Question: <URL>
So I have a set of divs that include a title and a list of links. I would like the title to be vertically aligned with a background image bullet. It looks fine with 1 line of text but a title that wraps because of length will get pushed down and look funny.
If there are 2 lines of text I would like the text and the background image to be vertically aligned within the header box so they are in line with the other set of headings.

'''
<div class="calloutCollection tiled">
<div class="linksCallout Main">
<div class="title"> <a href="#">
Heading List 1</a>
</div>
<div class="links"> <a href="#">Child Bullet Link 1</a>
</div>
</div>
<div class="linksCallout Main">
<div class="title"> <a href="#">
Heading-List Wrapped Because of Word Count</a>
</div>
<div class="links"> <a href="#">Child Bullet Link 1</a>
<a href="#">Child Bullet Link 2</a>
</div>
</div>
<div class="linksCallout Main">
<div class="title"> <a href="#">
Heading List 3</a>
</div>
<div class="links"> <a href="#">Child Bullet Link 1</a>
</div>
</div>
<div class="linksCallout Main">
<div class="title"> <a href="#">
Heading List 4</a>
</div>
<div class="links"> <a href="#">Child Bullet Link 1</a>
<a href="#">Child Bullet Link 2</a>
</div>
</div>
</div>
'''
Any help with this would be appreciated.
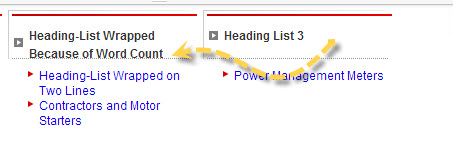
Answer: Just remove the 'padding-top' property from CSS for '.title' and add 'line-height: 48px;' which is equal to the 'height' so that it is vertically center aligned.
And for '.title a', add this CSS :
'''
display: inline-block;
vertical-align: middle;
'''
'''
.calloutCollection.tiled .callout .title a, .calloutCollection.tiled .linksCallout .title a {
background: url(https://dl.dropboxusercontent.com/u/227117/images/bg_footer02.gif) no-repeat 6px 45%;
padding-left: 21px;
display: inline-block; /* So that content */
vertical-align: middle; /* floats in middle */
background-position: 6px 40%;
font-weight: bold;
color: #333 !important;
line-height: 1.5;
text-decoration: none!important;
}
.calloutCollection.tiled .callout .title, .calloutCollection.tiled .linksCallout .title {
vertical-align: middle;
height: 48px;
line-height: 48px; /* To center align text vertically */
background: url(https://dl.dropboxusercontent.com/u/227117/images/bg_sec_top_product_01.gif) no-repeat 0 0;
font-size: 75%;
margin: 0;
}
'''
<URL>